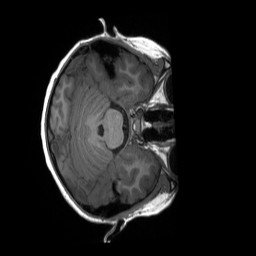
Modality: T1w
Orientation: axial
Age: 8
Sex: female
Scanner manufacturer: siemens
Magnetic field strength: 3 T
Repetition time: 2.3 s
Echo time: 0.00232 s